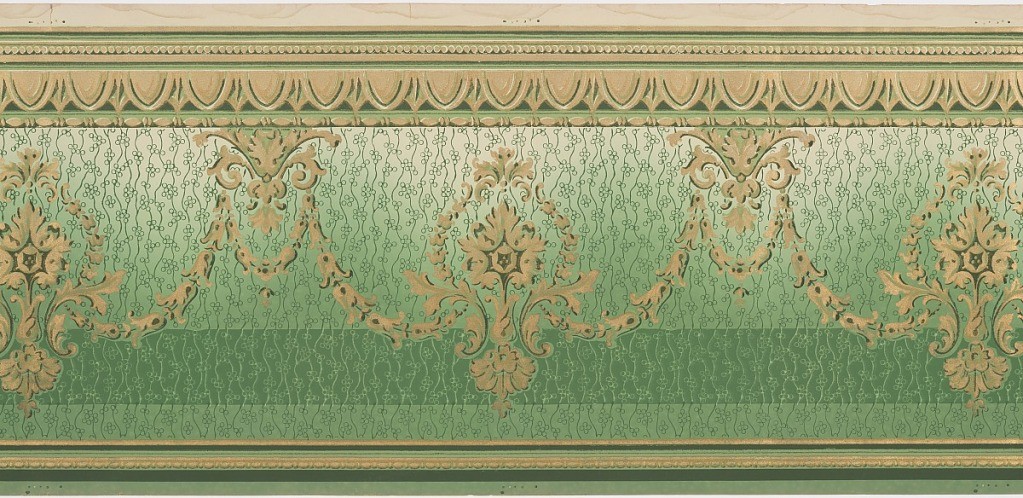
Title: Frieze
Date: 1905–1915
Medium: Machine-printed paper
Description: Floral medallions suspend from acanthus scrolls. Above this are egg and dart, beading and bead and reel moldings.